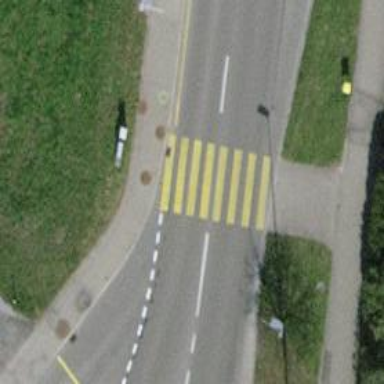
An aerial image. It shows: Kerb barrier.